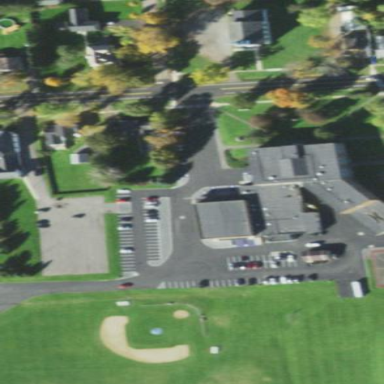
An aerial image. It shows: School building.